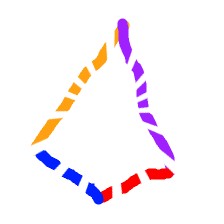
Shape: kite